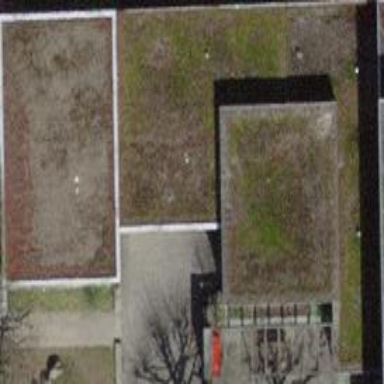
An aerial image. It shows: School building serving as kindergarten.